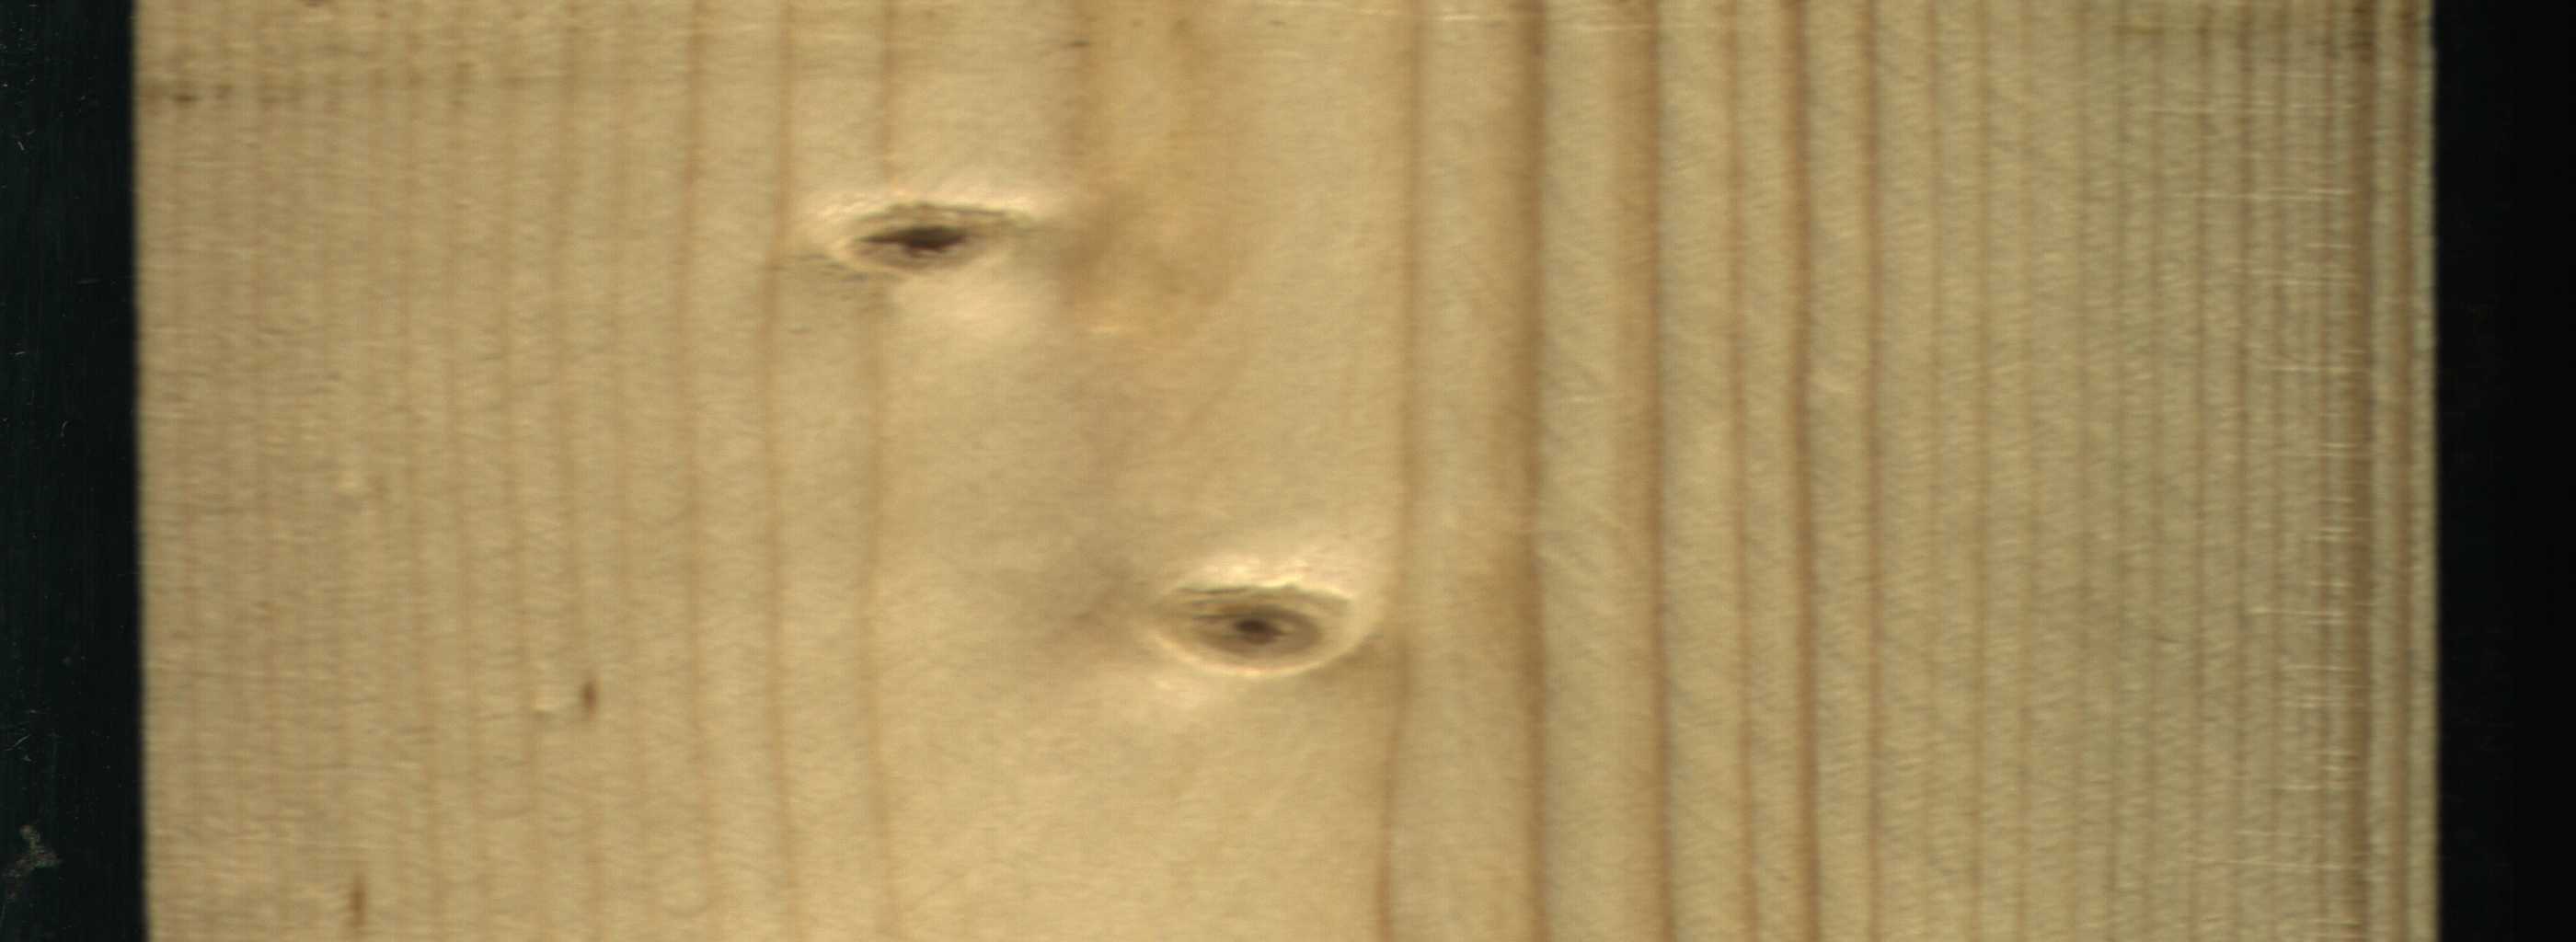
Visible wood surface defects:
Live_Knot
Live_Knot